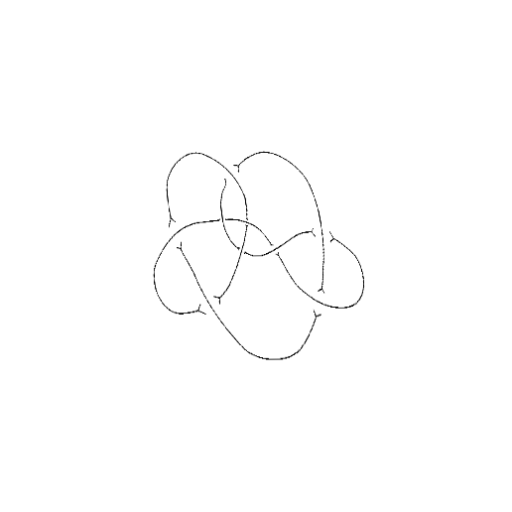
Crossing number: 9